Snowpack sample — Snodgrass Mountain, Crested Butte, Colorado (2/4/25, 12:06 PM MST)
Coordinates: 38.923, -106.968
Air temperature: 35 °F
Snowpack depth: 80 cm
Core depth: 20 cm
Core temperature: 33.8 °F
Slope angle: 14°, slope face: 78°
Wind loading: low
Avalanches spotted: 0
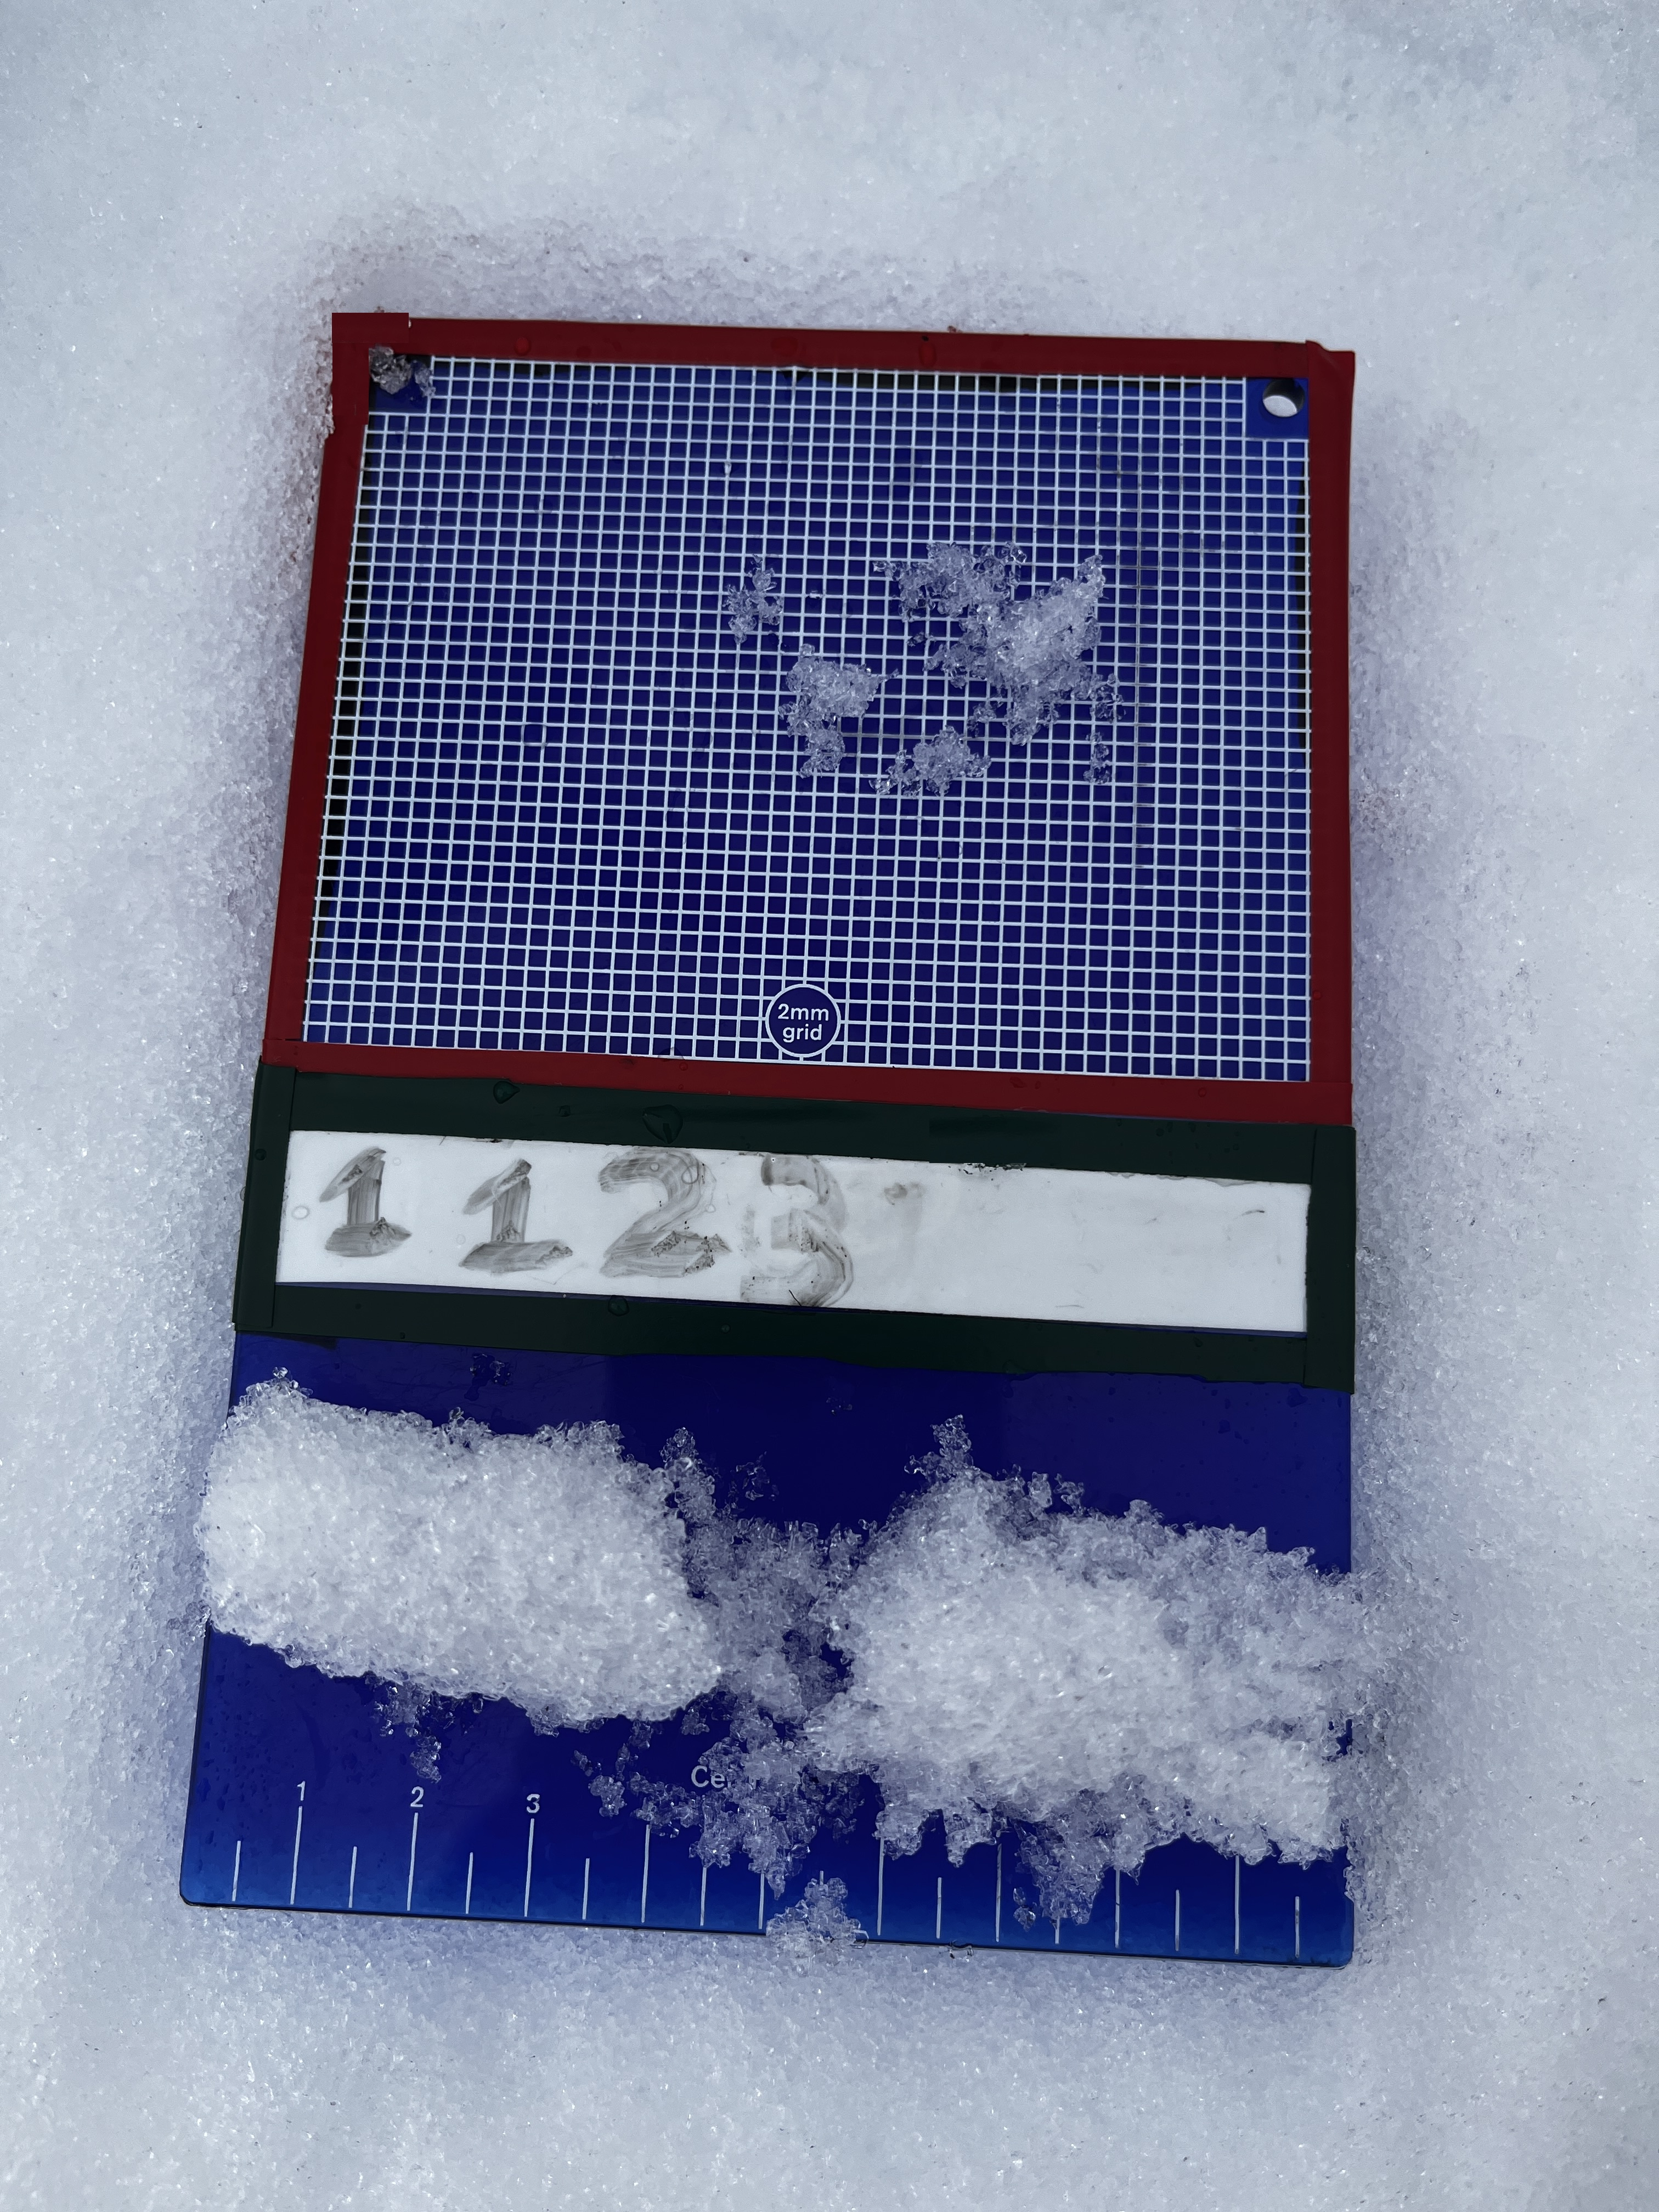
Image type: crystal_card
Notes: No avalanches nearby, unusually warm weather for the last month reported by residents, Collected 25 yards from treeline